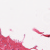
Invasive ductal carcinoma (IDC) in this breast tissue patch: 0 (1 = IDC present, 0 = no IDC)